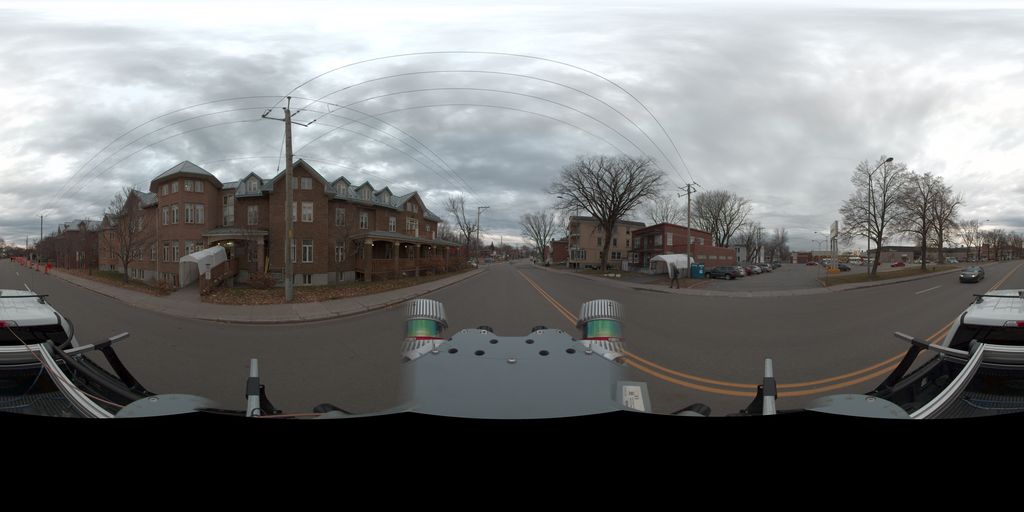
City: quebec_city